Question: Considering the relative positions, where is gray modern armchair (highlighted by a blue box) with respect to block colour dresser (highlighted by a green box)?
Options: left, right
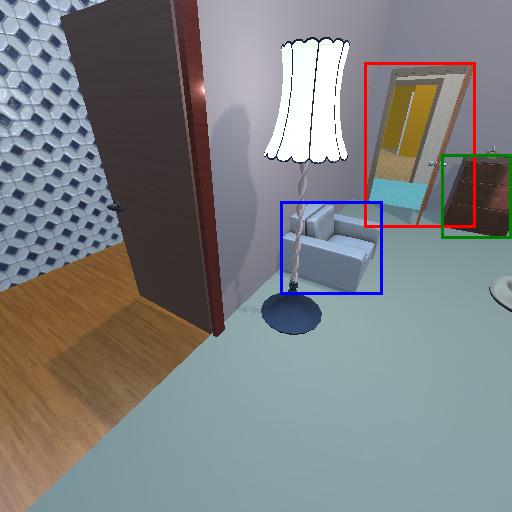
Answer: left